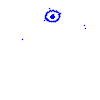
Particle: electron